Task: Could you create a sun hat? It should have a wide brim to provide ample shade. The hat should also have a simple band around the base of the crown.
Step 86:
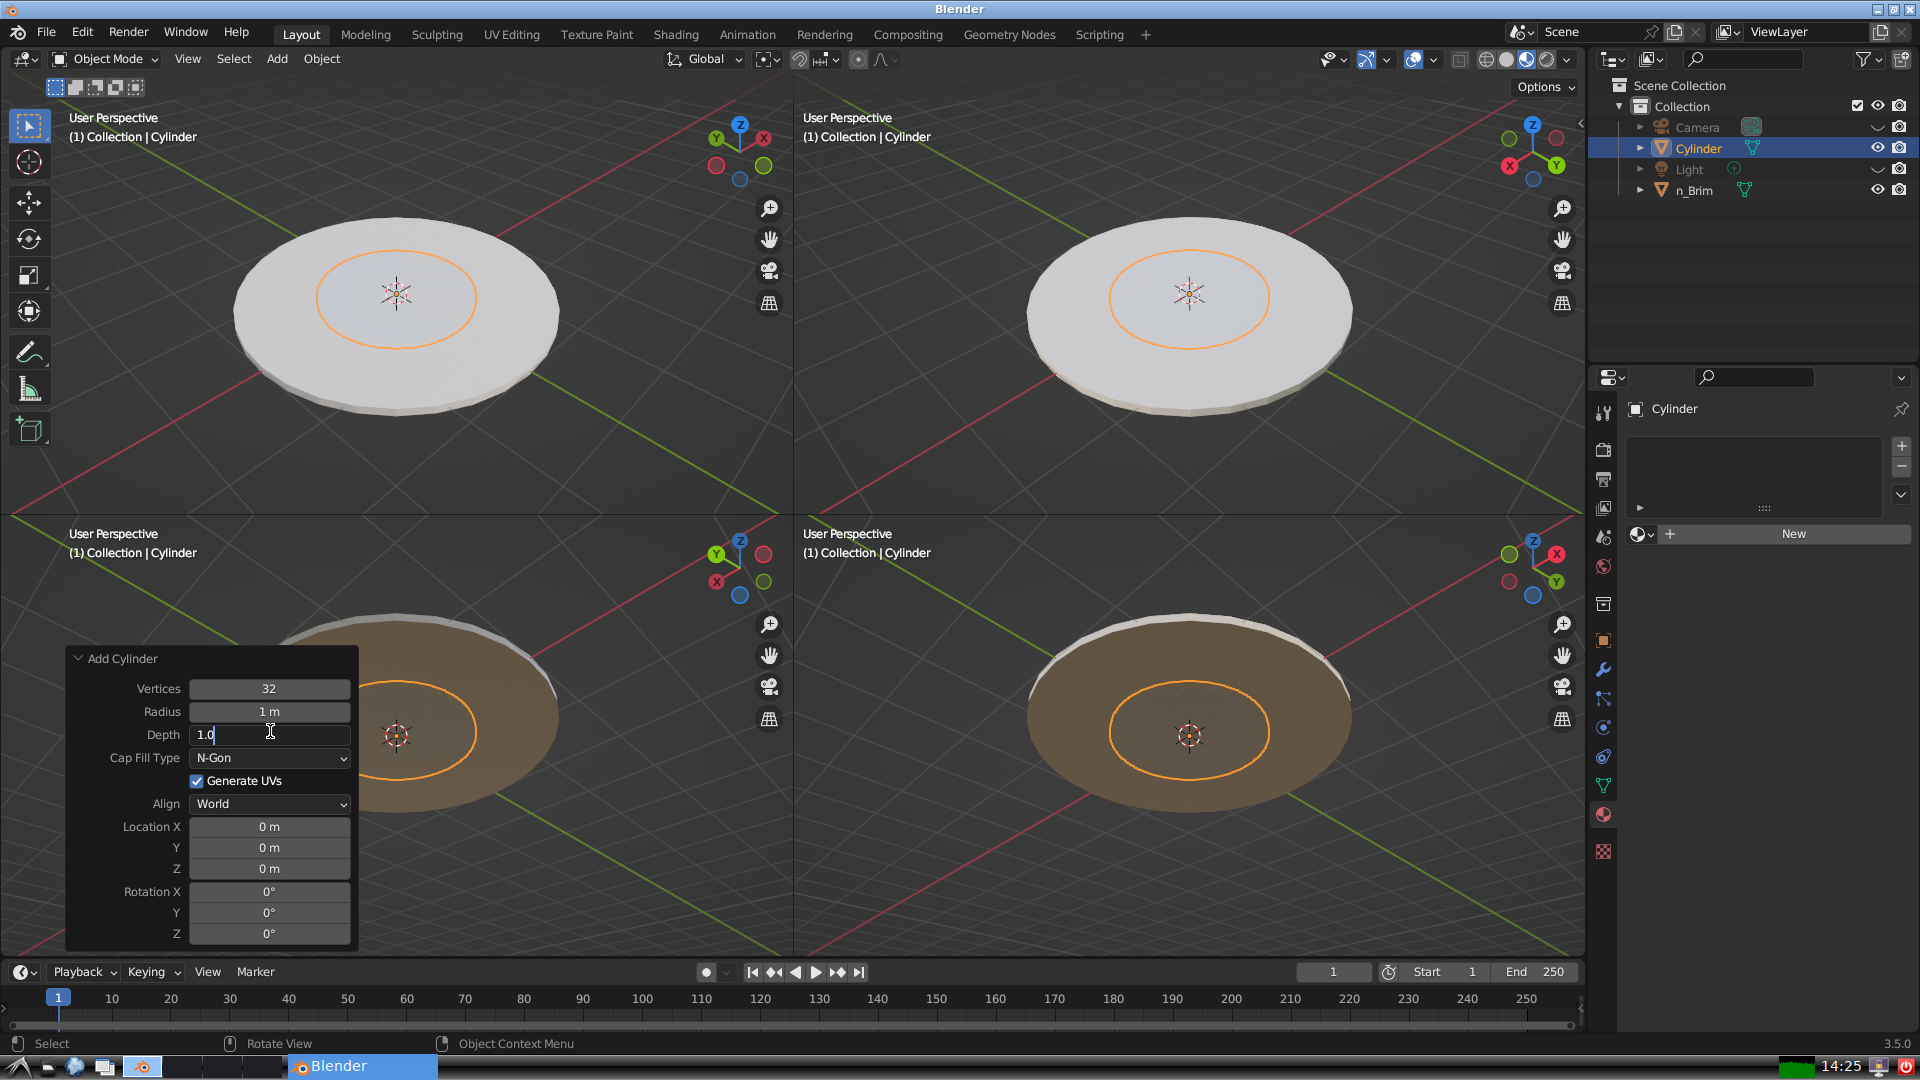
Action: {"key_press": ['Return']}